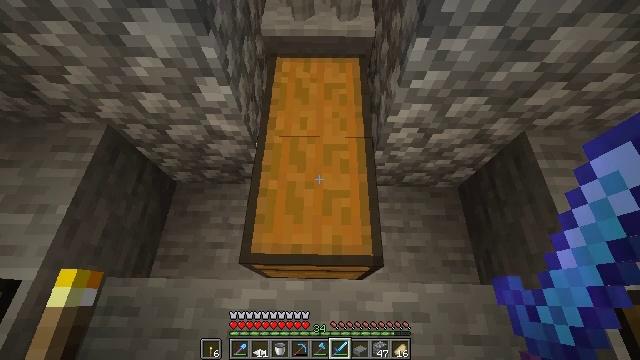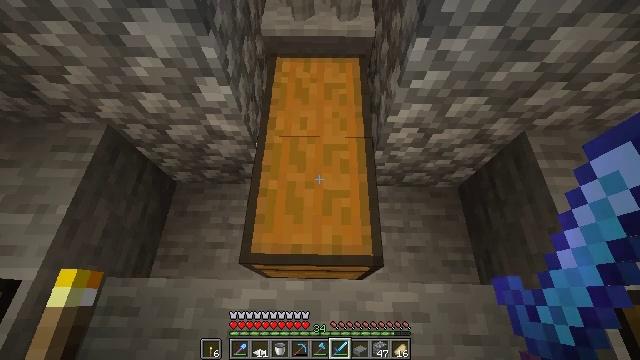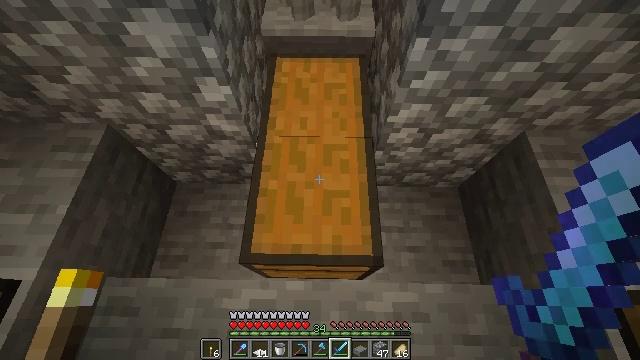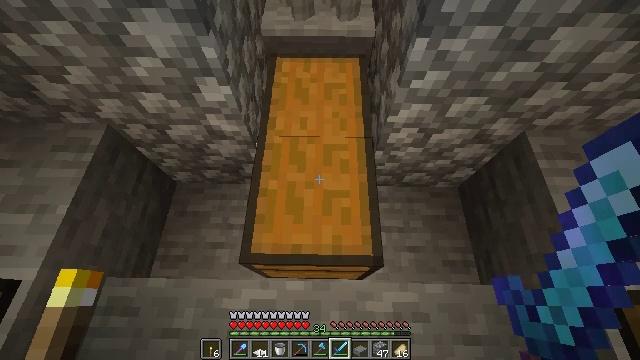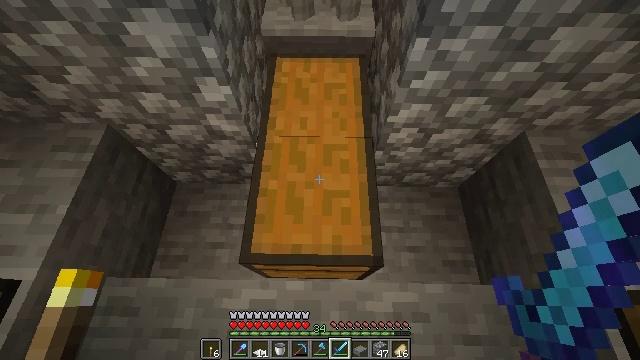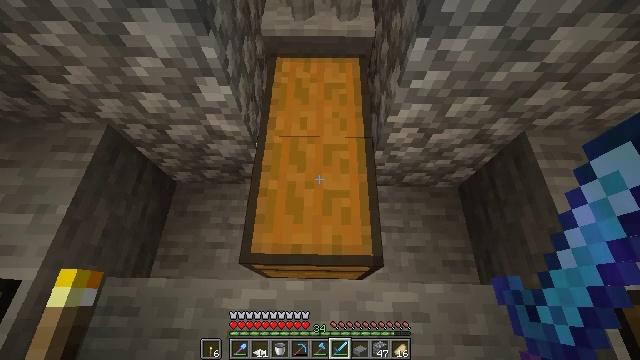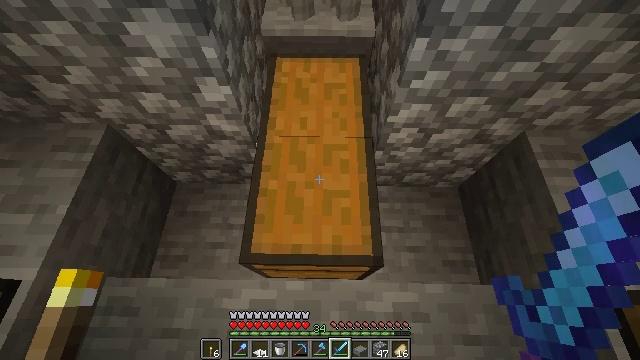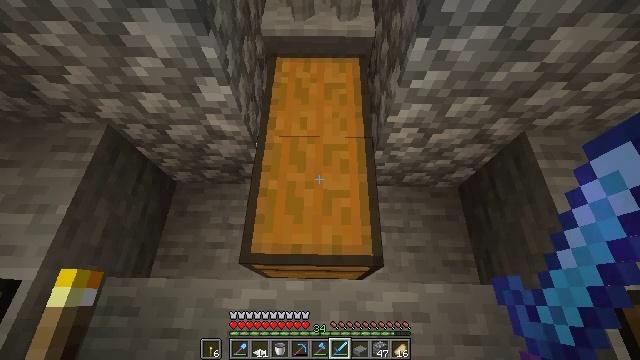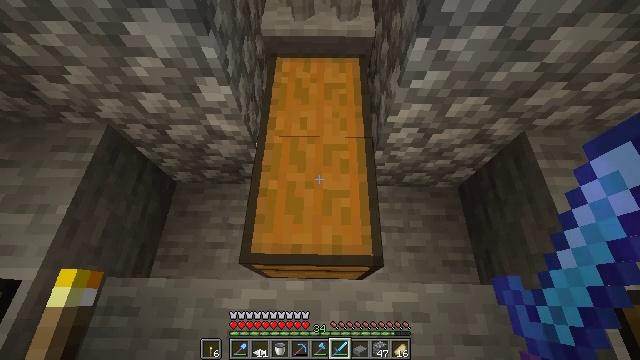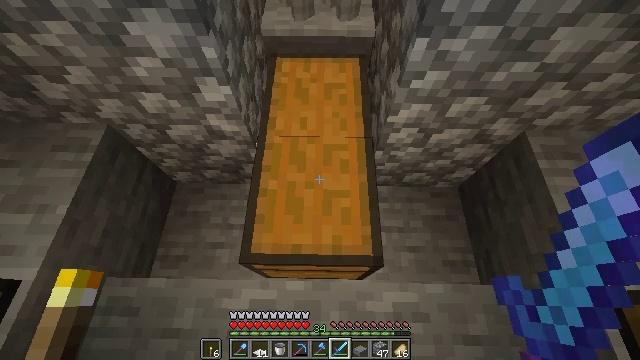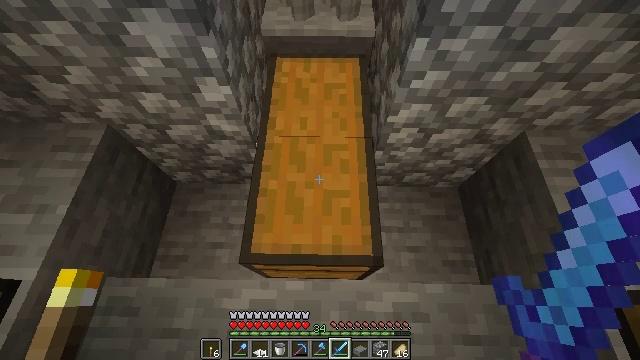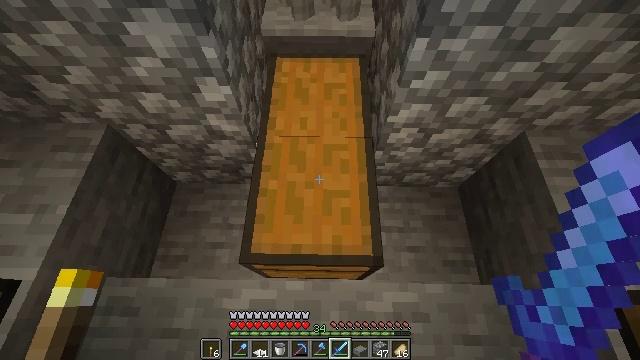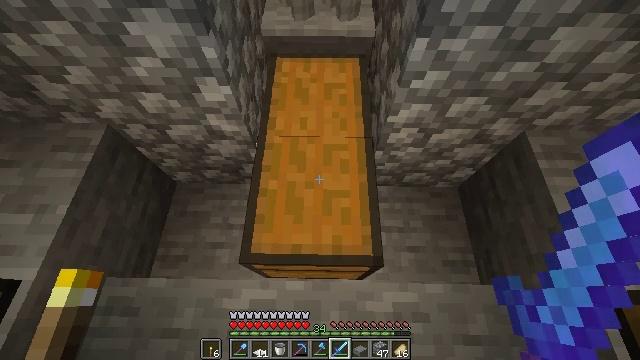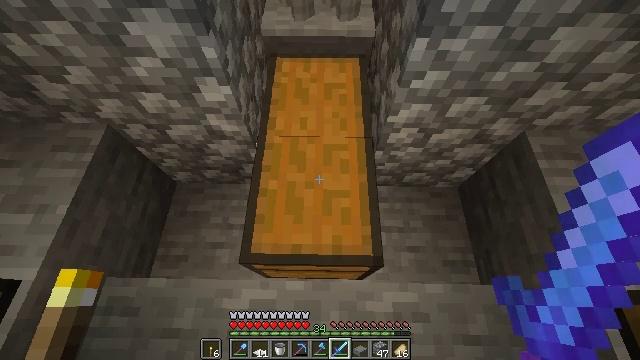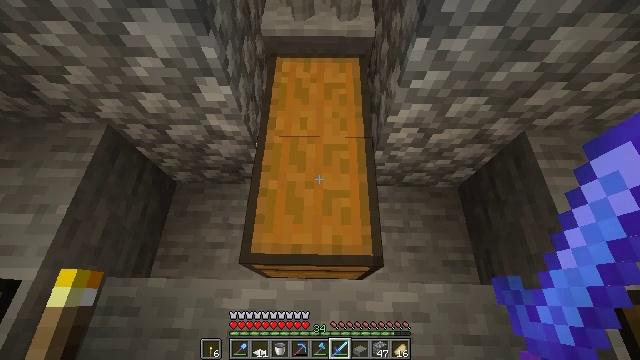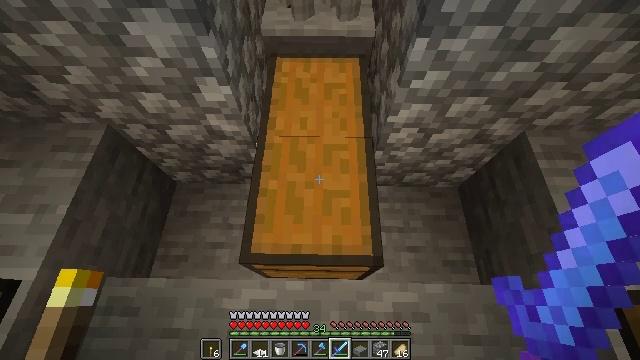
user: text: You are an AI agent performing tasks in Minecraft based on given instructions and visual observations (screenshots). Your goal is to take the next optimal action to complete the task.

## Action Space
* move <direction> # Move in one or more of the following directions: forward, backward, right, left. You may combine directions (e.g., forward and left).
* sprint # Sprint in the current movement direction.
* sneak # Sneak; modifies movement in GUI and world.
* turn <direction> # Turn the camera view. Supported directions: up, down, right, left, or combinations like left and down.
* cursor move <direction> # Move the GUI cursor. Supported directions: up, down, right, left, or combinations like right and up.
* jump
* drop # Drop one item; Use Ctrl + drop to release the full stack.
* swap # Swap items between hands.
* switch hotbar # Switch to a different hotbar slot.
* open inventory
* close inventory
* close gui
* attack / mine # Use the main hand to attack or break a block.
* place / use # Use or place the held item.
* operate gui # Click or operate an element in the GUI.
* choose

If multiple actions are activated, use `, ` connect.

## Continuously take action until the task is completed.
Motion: motion action
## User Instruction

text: Remove a diamond sword from the inventory.
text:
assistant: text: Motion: no_op
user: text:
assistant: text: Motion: no_op
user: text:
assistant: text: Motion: no_op
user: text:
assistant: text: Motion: no_op
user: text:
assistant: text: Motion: no_op
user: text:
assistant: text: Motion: no_op
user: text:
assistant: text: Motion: no_op
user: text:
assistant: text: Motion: no_op
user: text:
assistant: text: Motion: no_op
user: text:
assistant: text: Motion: no_op
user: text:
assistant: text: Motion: no_op
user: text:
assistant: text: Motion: no_op
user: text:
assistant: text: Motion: no_op
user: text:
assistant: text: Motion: no_op
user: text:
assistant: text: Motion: no_op
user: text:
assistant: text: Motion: no_op
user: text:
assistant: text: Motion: no_op
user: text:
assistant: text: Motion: no_op
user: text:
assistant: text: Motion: no_op
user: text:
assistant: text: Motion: no_op
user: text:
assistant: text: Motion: no_op
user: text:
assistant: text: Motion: no_op
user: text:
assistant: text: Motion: no_op
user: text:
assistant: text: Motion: no_op
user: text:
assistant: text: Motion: no_op
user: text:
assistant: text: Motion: no_op
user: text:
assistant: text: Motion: no_op
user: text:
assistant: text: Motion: no_op
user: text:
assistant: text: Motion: no_op
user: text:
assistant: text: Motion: no_op